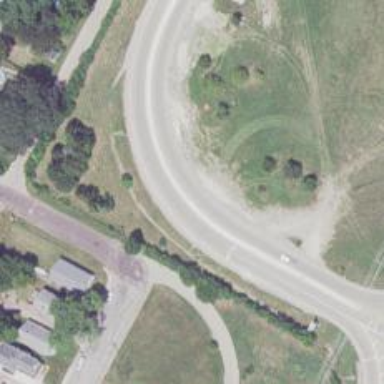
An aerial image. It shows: Trunk link highway.